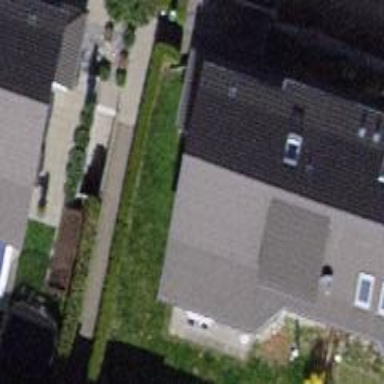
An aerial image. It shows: Semi-detached house.